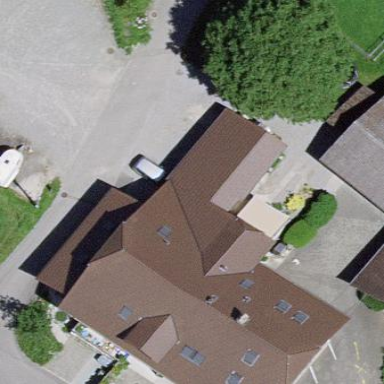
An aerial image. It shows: Farm building.